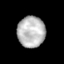
Tissue: skin
Cell type: Epithelial cells
Senescence score: 0.2754
Nuclear area (px): 837
Mean DAPI intensity: 185.139